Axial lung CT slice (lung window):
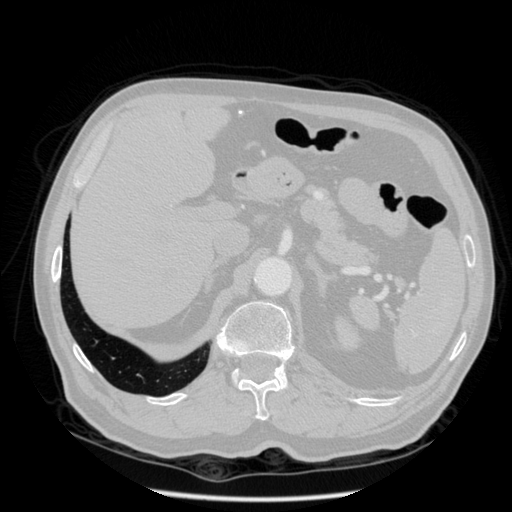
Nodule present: no